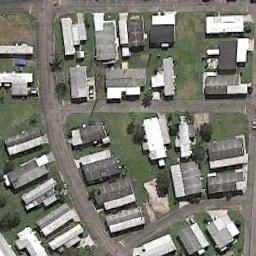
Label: mobile_home_park